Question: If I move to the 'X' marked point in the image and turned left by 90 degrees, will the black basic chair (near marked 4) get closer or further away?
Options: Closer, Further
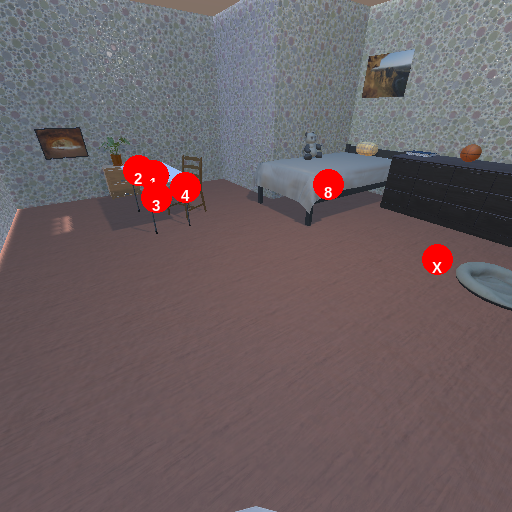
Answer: Closer